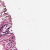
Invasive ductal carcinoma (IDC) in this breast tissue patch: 0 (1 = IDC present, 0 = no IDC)